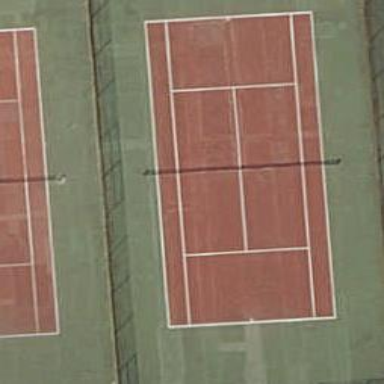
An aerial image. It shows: Tennis court on pitch.